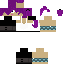
A female human skin with medium skin, wearing brown long hair dressed in a purple hoodie and brown pants, featuring a closed mouth.